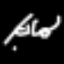
Label: octagon